The picture encodes a bearing's raw vibration samples as pixel intensities in a 2-D grid. Based on the visible evidence, which condition applies: normal, inner_race, outer_race, ball?
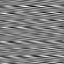
Answer: outer_race